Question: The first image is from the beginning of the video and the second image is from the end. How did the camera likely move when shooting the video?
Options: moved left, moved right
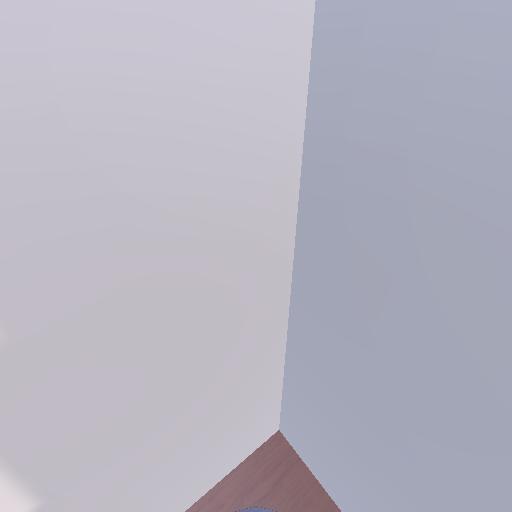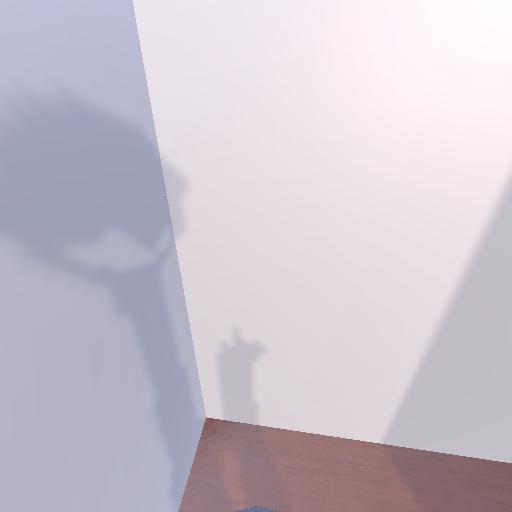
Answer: moved left